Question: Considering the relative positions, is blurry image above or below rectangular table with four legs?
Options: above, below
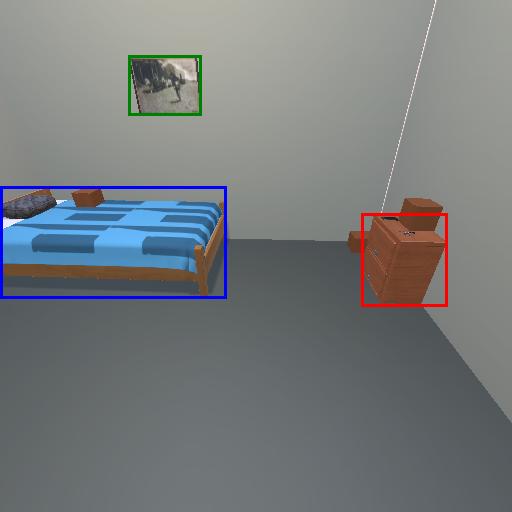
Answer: above